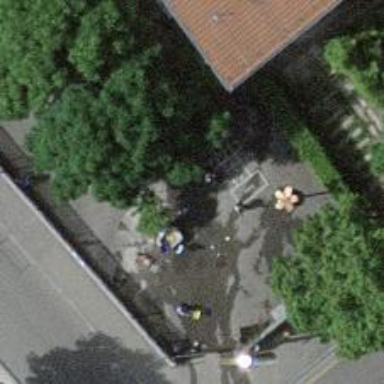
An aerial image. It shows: Fountain.